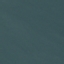
Land use / land cover class: SeaLake